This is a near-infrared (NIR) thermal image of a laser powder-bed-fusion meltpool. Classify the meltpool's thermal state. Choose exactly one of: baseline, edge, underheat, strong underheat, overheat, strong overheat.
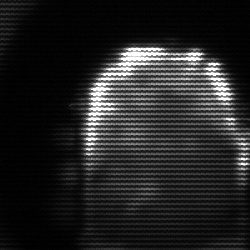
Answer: baseline